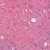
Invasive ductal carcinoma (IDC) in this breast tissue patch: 0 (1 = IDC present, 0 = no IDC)